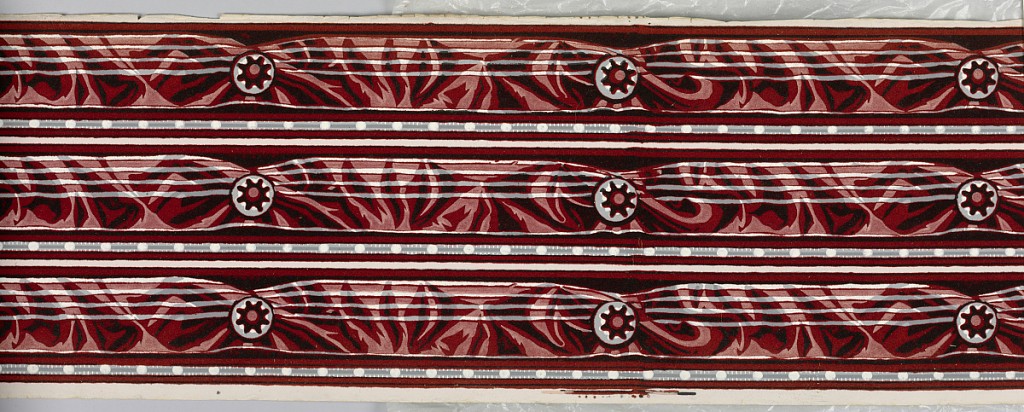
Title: Border
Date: ca. 1850
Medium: Machine-printed and flocked
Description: Stylized rosettes connected by four bunched ribbons reserved in a red, black and pink-colored flocked ground. Red is the basic color of the flock. There is a gray and white ground in the reserved areas which continues the pattern painted on the flock. Unique in this respect.